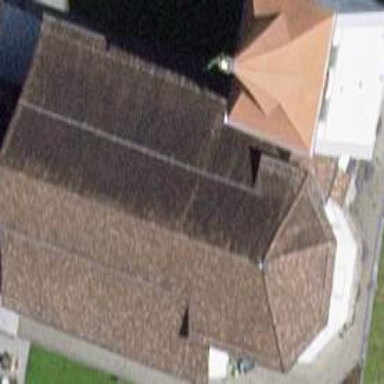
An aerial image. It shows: Church which is place of worship.